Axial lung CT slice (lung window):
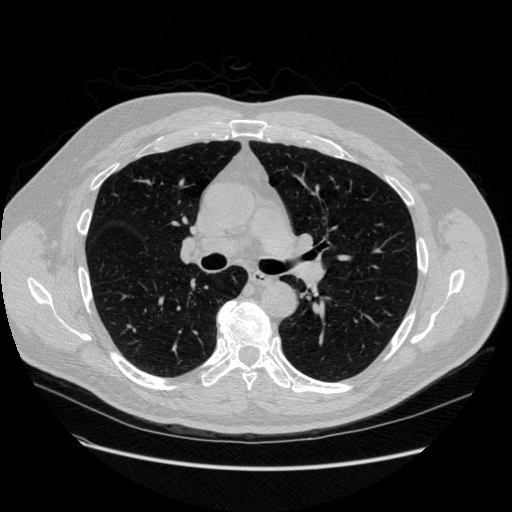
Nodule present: no